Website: bh-photo
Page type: order-tracking
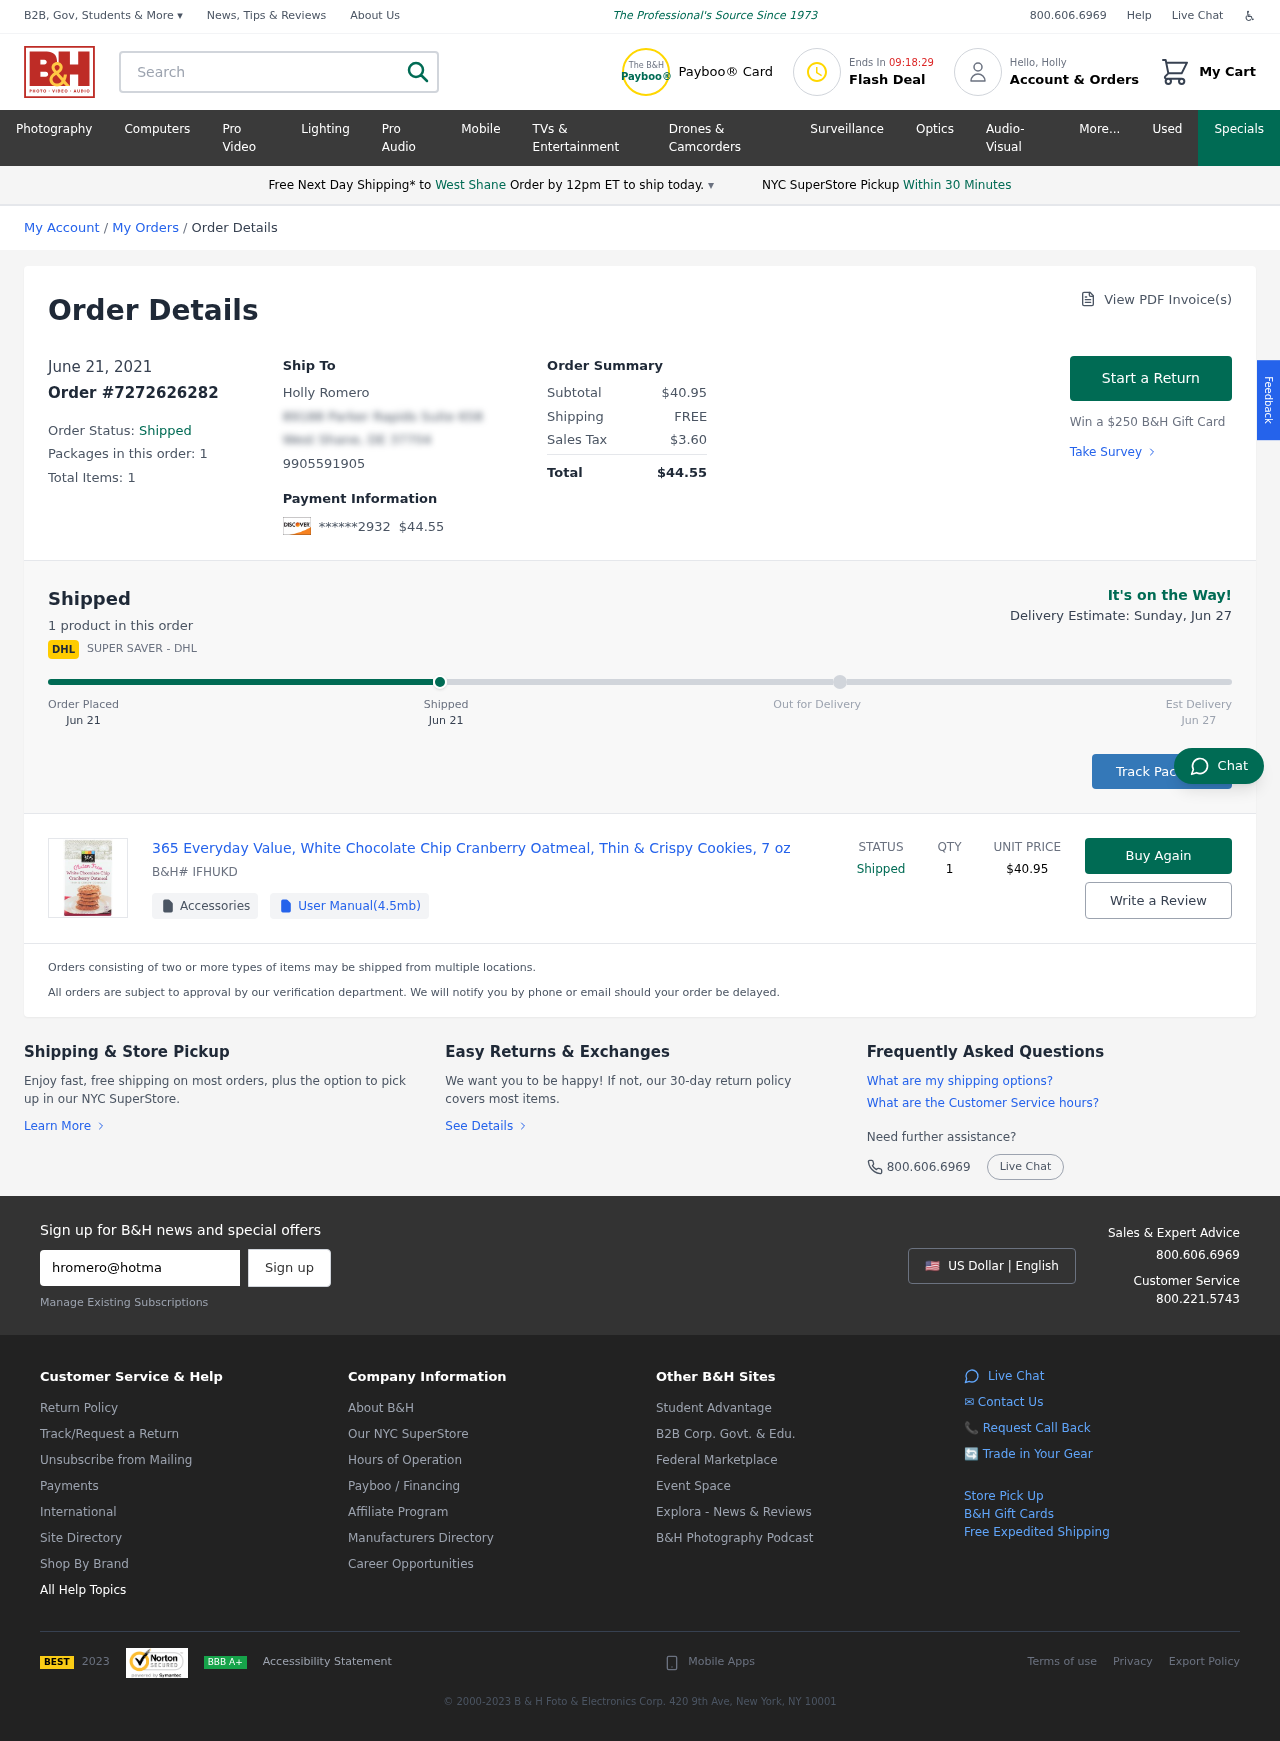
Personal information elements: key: PII_CARD_LAST4
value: ******2932
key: PII_CITY
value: West Shane
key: PII_EMAIL
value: hromero@hotmail.com
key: PII_FIRSTNAME
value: Holly
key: PII_FULLNAME
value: Holly Romero
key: PII_PHONE
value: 9905591905
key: PII_STREET
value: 89188 Parker Rapids Suite 658
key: PII_CITY_STATE_ZIP
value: West Shane, DE 37704
Product elements: key: PRODUCT1_NAME
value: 365 Everyday Value, White Chocolate Chip Cranberry Oatmeal, Thin & Crispy Cookies, 7 oz
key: PRODUCT1_PRICE
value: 40.95
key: PRODUCT1_QUANTITY
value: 1
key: PRODUCT1_SKU
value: IFHUKD
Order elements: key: ORDER_DATE
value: Jun 21
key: ORDER_DATE
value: June 21, 2021
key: ORDER_ID
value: Order #7272626282
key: ORDER_NUM_PACKAGES
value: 1
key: ORDER_NUM_ITEMS
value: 1
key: ORDER_NUM_ITEMS
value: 1 product
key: ORDER_TOTAL
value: $44.55
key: ORDER_SUBTOTAL
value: $40.95
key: ORDER_SHIPPING_COST
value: FREE
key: ORDER_TAX
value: $3.60
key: ORDER_DELIVERY_DATE
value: Jun 27
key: ORDER_DELIVERY_DATE
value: Delivery Estimate: Sunday, Jun 27
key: ORDER_SHIPPING_DATE
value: Jun 21
Search elements: key: HEADER_SEARCH
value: Search